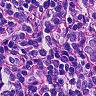
Metastatic tissue present: no